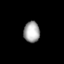
Tissue: lung
Cell type: Endothelial cells
Senescence score: 0.5533
Nuclear area (px): 329
Mean DAPI intensity: 167.362